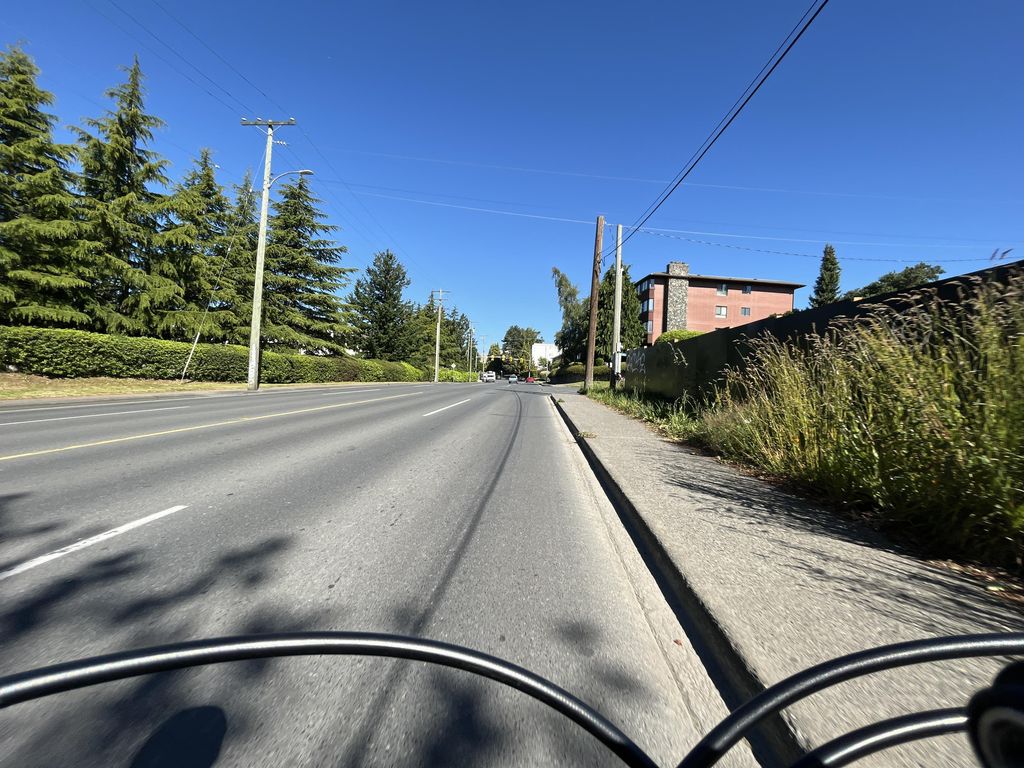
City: victoria